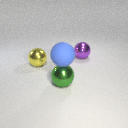
large green metal sphere to the right of large yellow metal sphere